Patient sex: F
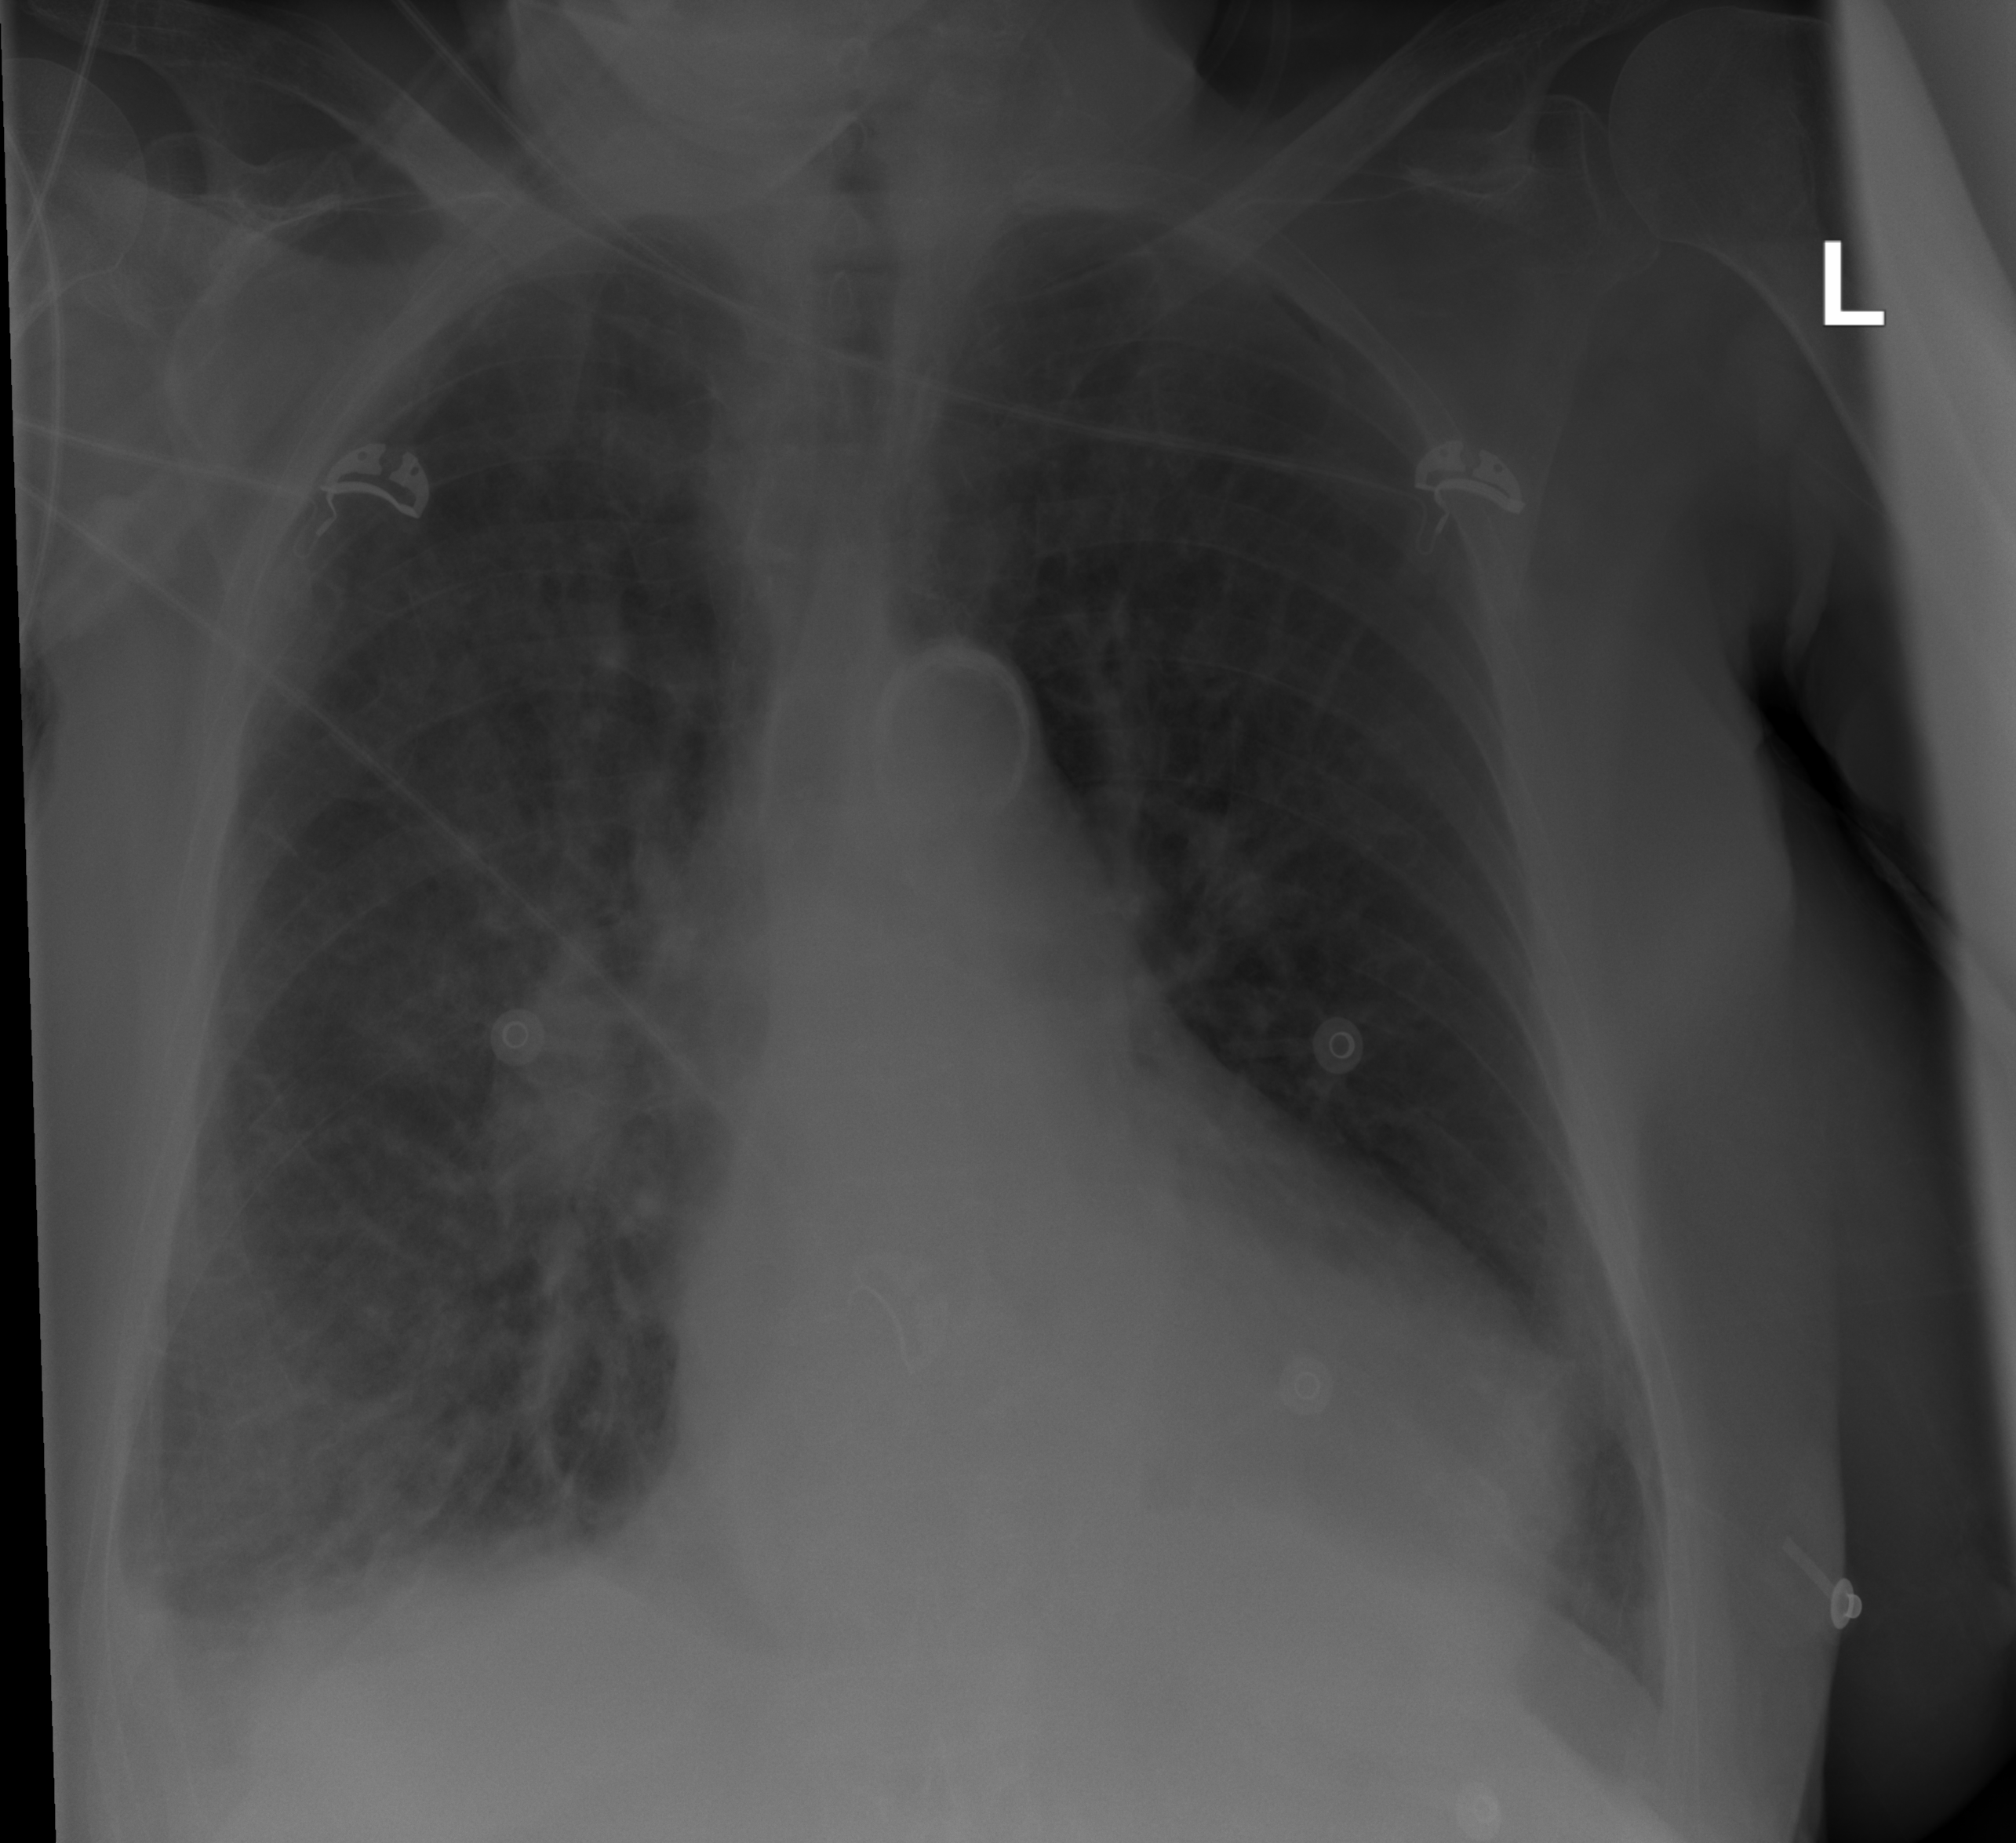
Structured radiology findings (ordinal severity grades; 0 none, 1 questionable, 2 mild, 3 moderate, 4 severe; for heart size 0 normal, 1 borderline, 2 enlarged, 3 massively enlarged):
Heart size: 0
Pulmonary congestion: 0
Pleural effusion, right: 2
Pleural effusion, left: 0
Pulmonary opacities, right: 2
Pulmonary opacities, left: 0
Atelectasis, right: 2
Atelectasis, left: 0